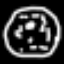
Label: donut